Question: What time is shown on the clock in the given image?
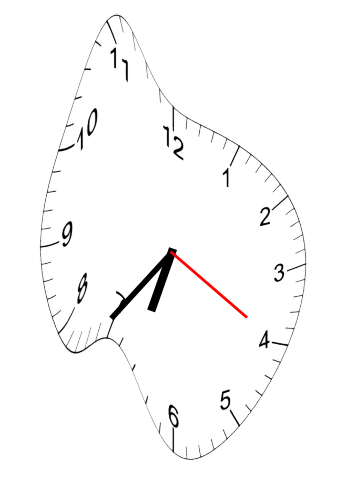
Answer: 06:36:20